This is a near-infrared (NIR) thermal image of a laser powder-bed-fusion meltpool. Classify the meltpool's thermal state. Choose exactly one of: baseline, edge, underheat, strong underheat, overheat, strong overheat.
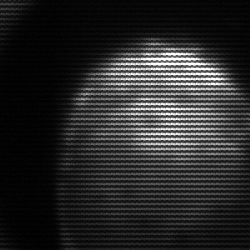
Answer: edge